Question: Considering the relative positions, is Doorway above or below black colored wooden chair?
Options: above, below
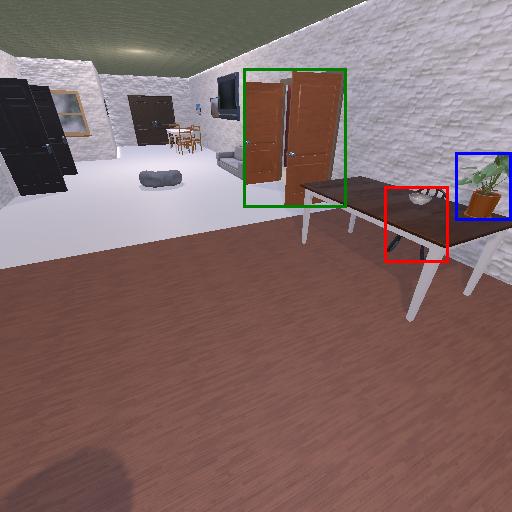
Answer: above